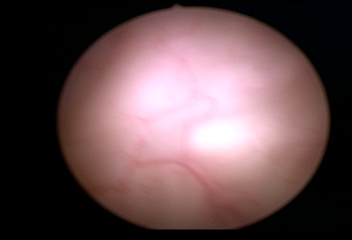
Modality: WLC
Class: Normal mucosa
Bladder cancer association: No